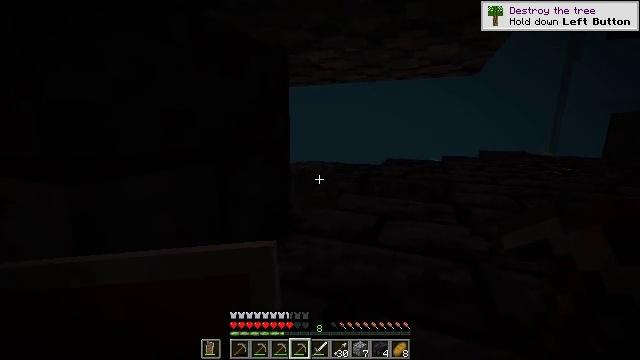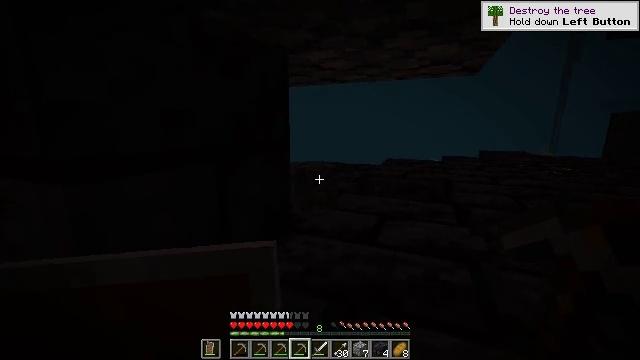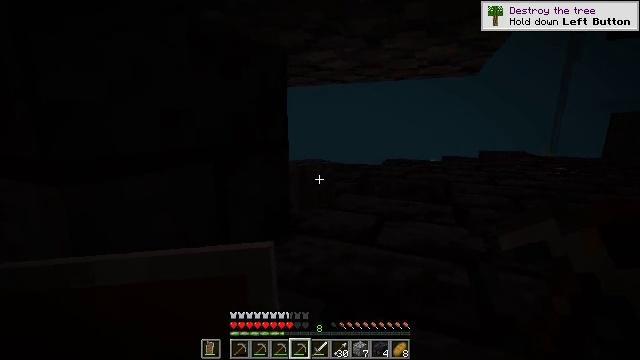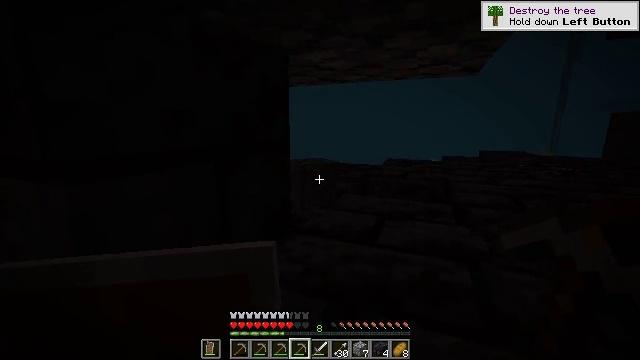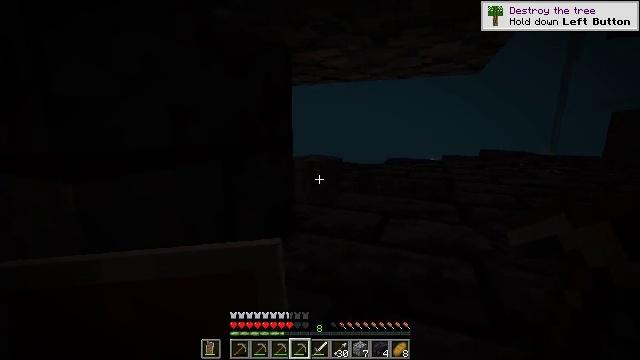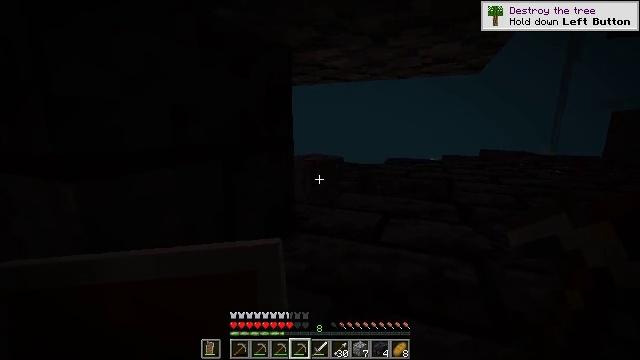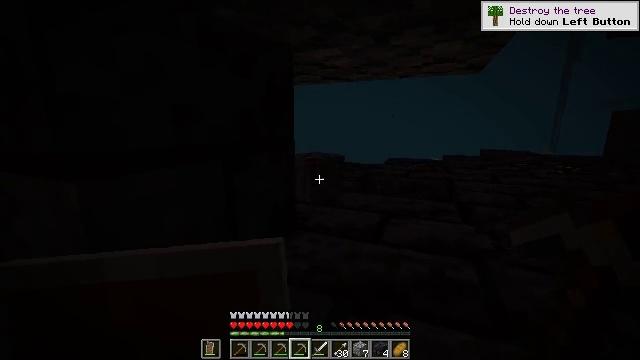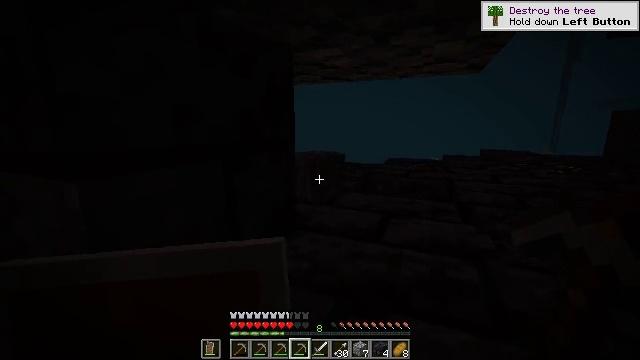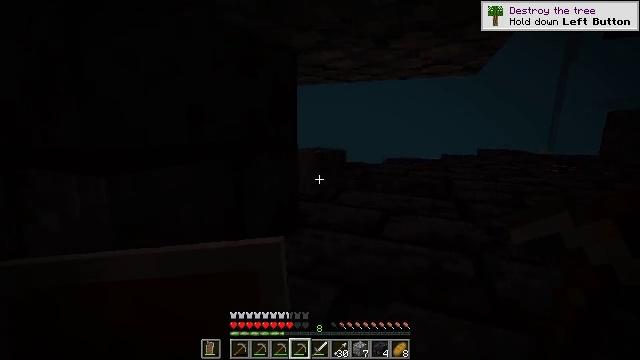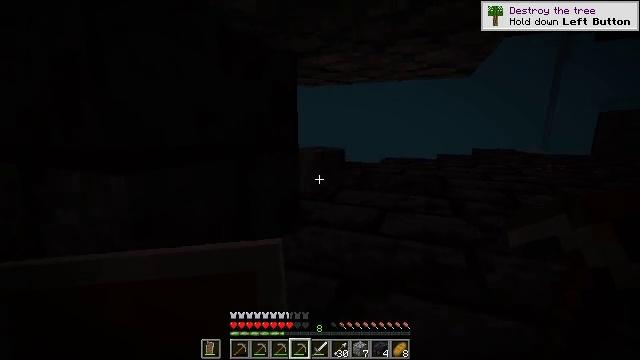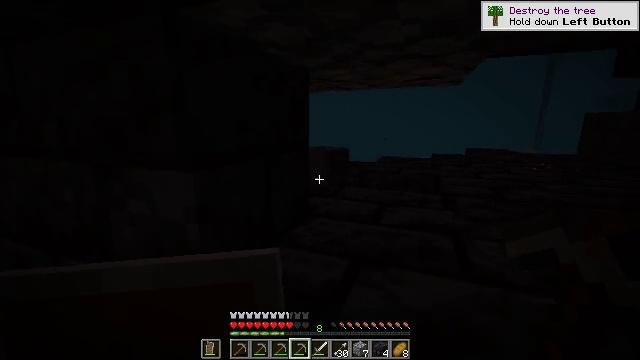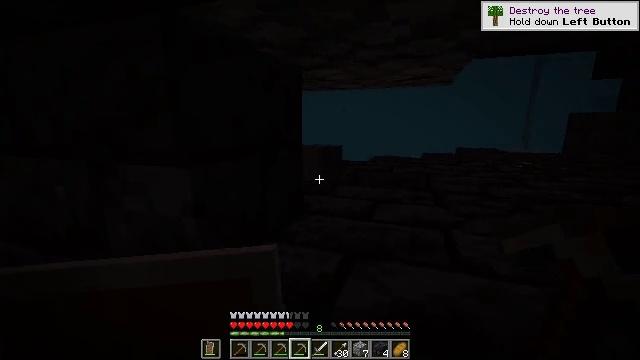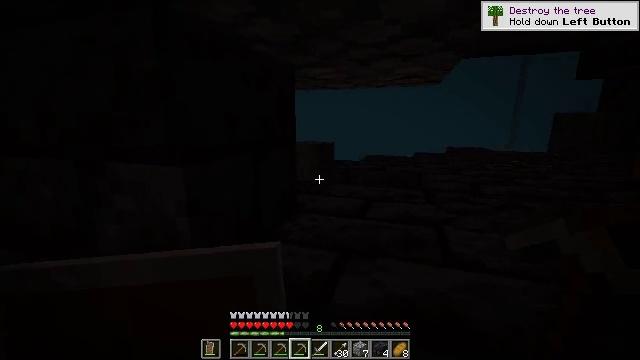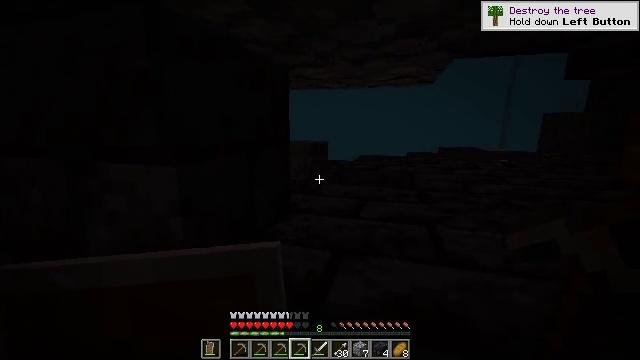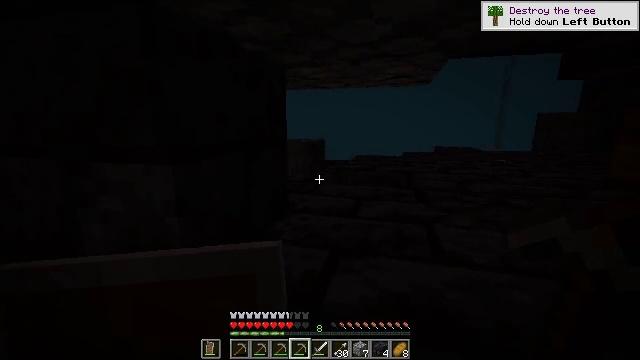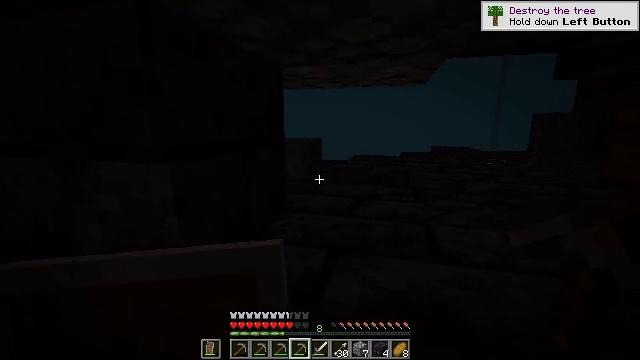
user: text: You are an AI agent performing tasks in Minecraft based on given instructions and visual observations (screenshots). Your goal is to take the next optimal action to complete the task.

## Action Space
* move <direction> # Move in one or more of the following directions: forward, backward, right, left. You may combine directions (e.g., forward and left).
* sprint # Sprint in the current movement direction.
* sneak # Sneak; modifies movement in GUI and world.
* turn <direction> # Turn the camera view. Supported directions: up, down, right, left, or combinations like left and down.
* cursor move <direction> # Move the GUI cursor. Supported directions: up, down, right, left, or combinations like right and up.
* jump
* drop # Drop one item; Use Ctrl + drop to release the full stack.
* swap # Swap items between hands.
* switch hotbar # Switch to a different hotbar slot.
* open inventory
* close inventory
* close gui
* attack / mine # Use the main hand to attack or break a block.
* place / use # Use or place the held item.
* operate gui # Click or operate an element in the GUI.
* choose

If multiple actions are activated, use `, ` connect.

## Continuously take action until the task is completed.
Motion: motion action
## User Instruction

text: Mine polished blackstone bricks.
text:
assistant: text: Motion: move right
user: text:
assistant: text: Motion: move right
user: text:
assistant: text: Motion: no_op
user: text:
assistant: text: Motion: no_op
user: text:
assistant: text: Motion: no_op
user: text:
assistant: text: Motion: no_op
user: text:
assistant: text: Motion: no_op
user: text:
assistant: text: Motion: move back
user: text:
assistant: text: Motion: move back
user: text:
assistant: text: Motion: move back
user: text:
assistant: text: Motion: move back, turn right
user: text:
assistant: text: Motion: move back, turn right
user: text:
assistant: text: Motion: move back, turn right
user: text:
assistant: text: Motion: no_op
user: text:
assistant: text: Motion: no_op
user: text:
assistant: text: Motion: no_op
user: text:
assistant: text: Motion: no_op
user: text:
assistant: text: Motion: no_op
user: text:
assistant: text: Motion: no_op
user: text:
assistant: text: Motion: turn right
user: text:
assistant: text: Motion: turn right
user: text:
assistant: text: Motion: turn right
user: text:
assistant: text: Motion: turn right
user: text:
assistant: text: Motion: turn right
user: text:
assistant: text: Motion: turn right
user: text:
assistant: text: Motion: no_op
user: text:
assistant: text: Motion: no_op
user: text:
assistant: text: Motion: no_op
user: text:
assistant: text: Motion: no_op
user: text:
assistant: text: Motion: no_op